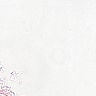
Metastatic tissue present: no